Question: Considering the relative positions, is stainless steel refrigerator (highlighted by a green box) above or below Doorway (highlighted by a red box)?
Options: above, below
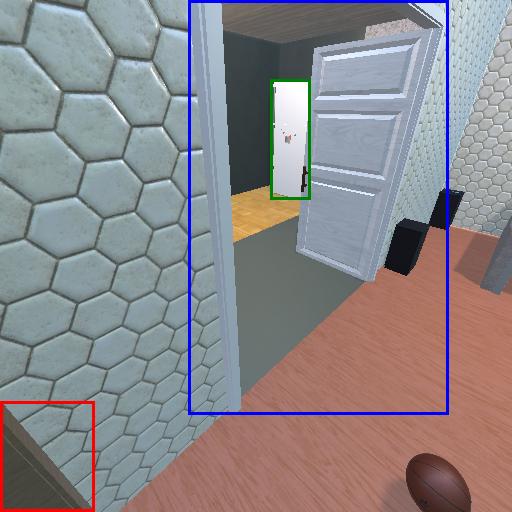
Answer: above